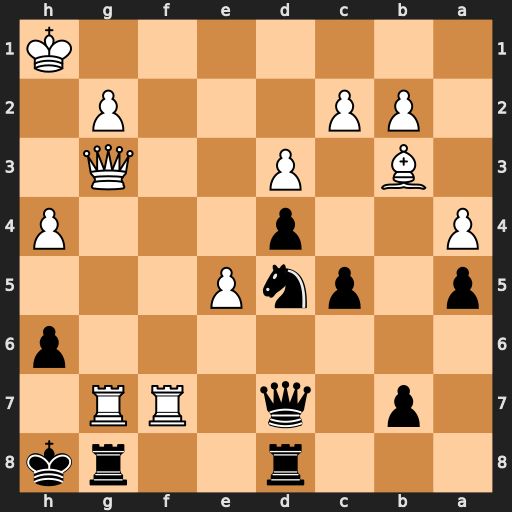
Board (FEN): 3r2rk/1p1q1RR1/7p/p1pnP3/P2p3P/1B1P2Q1/1PP3P1/7K
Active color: b
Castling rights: -
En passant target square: -
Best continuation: Qxf7 Rxf7 Rxg3